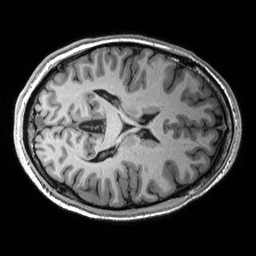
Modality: T1w
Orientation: axial
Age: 25
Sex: male
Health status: healthy
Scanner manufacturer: siemens
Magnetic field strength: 3 T
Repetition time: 2.53 s
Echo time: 0.00288 s